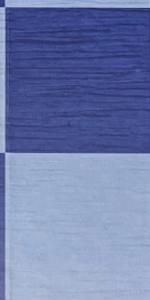
Label: Empty